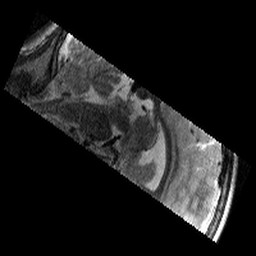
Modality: T2w
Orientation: sagittal
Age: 13
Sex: female
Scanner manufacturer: siemens
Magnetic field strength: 3 T
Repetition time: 8.46 s
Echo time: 0.067 s